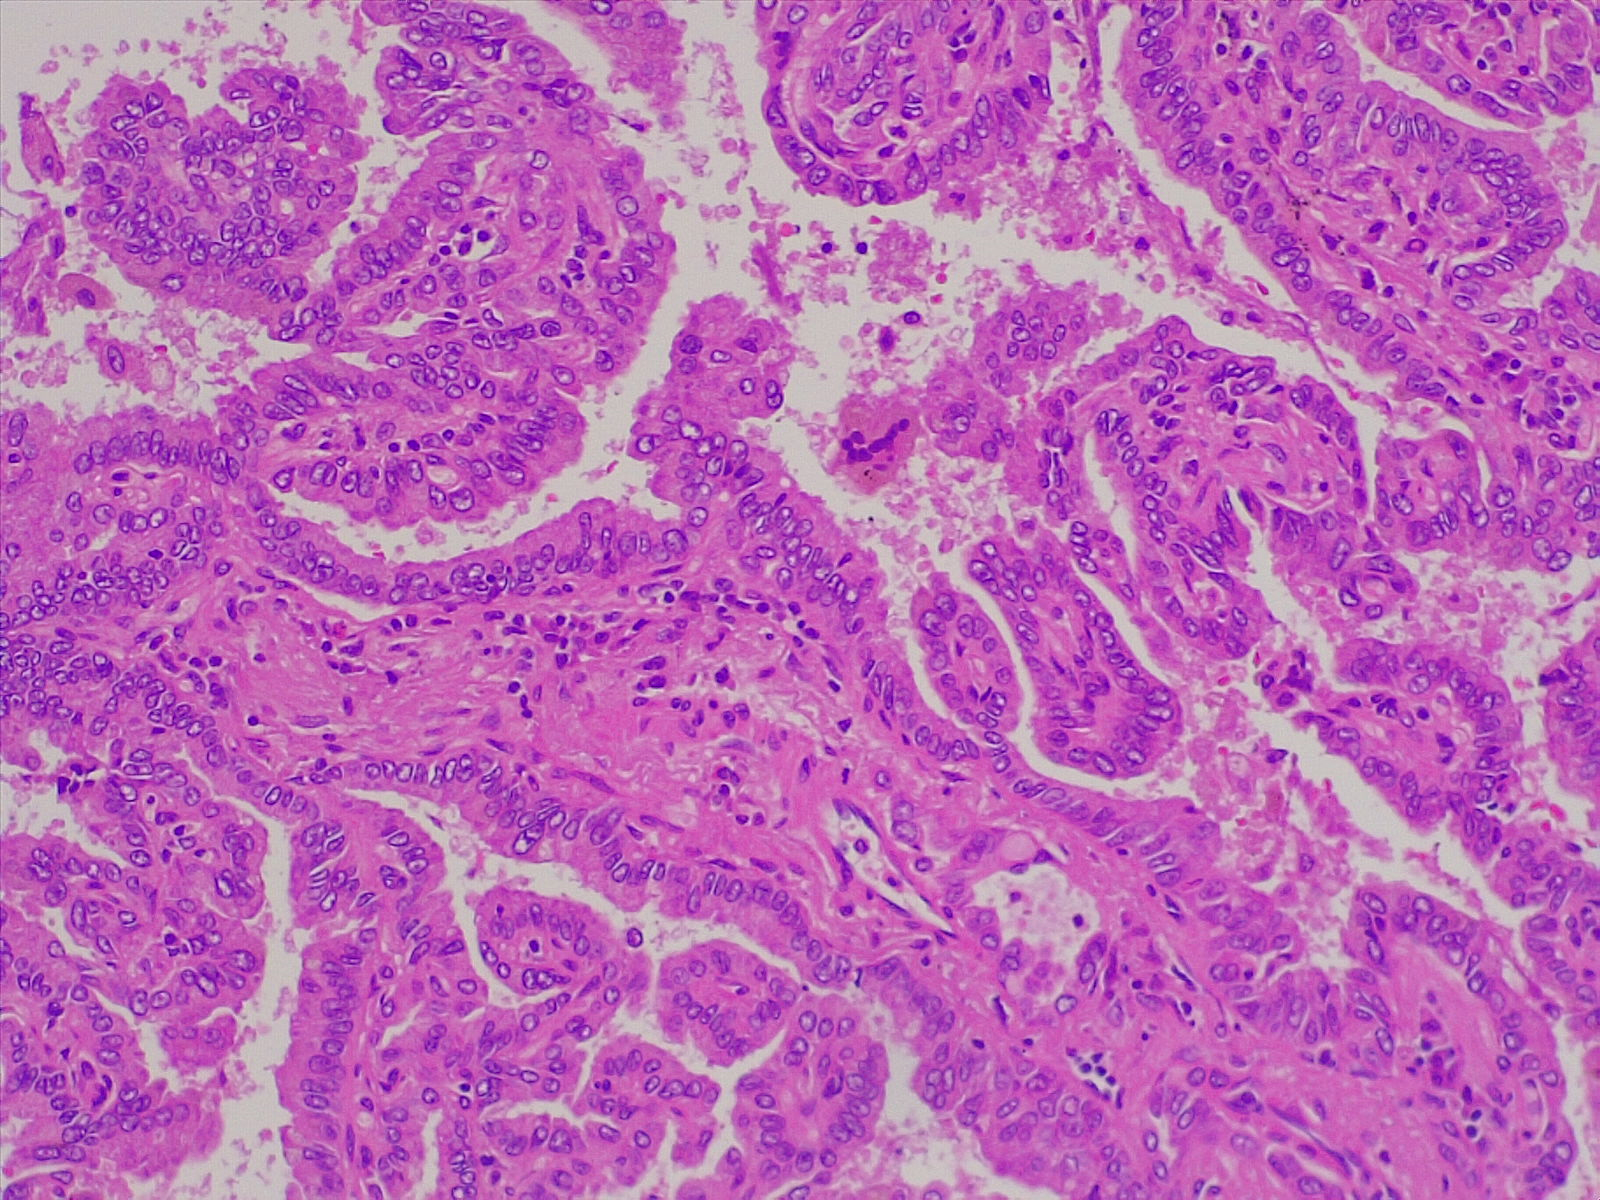
Label: lung adenocarcinoma, well differentiated